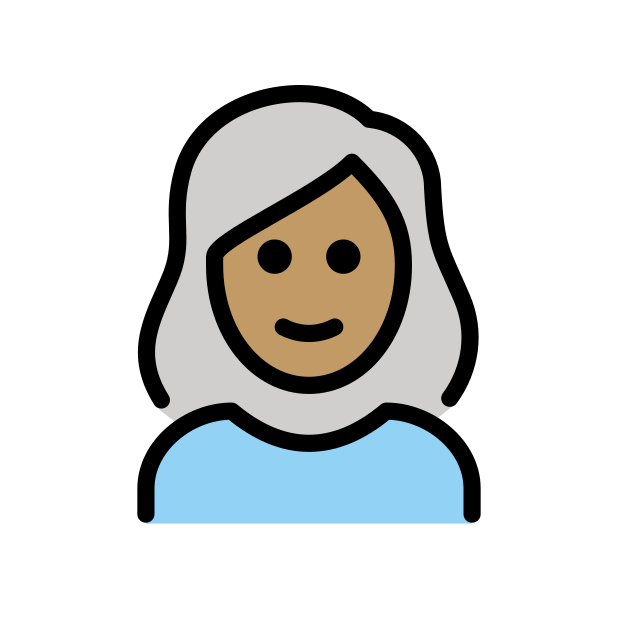
woman: medium skin tone, white hair